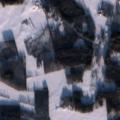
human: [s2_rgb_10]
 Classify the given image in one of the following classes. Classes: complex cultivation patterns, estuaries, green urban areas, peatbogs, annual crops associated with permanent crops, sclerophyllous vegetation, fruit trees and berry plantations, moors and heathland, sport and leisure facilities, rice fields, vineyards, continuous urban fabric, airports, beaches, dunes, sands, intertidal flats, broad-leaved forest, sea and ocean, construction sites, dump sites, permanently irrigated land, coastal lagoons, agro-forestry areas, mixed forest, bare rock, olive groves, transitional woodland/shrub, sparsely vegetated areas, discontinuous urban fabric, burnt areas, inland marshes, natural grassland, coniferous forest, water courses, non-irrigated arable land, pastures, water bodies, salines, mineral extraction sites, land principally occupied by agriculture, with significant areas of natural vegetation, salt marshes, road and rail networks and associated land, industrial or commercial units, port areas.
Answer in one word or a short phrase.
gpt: non-irrigated arable land, land principally occupied by agriculture, with significant areas of natural vegetation, mixed forest